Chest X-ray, PA view. Patient: 36 years old, sex M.
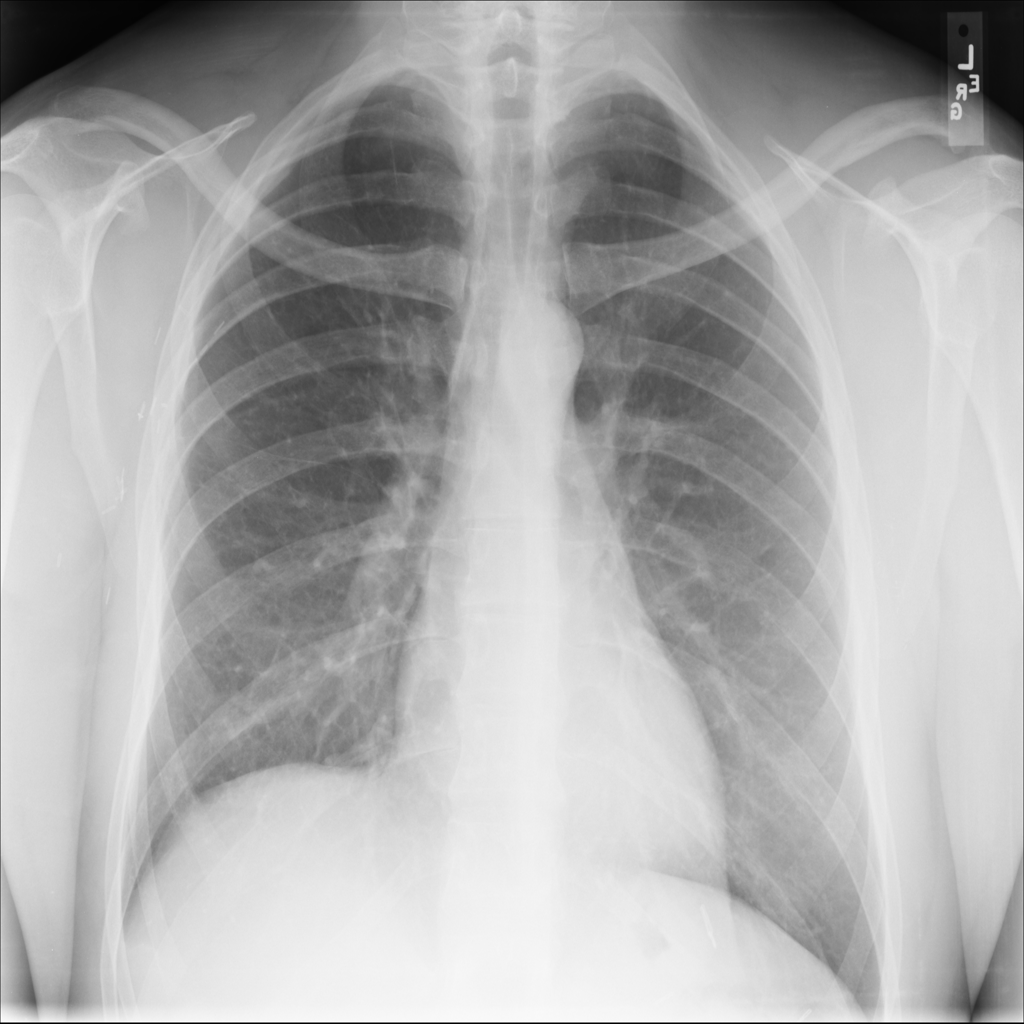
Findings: No Finding